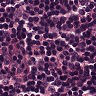
Metastatic tissue present: no